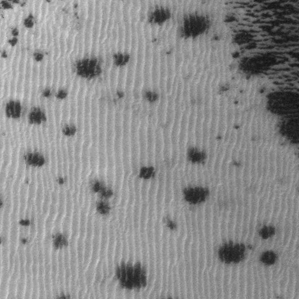
Label: frost